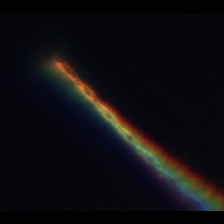
Taxon: Psuedo-nitzschia
Group: Diatoms